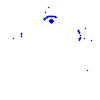
Particle: kaon